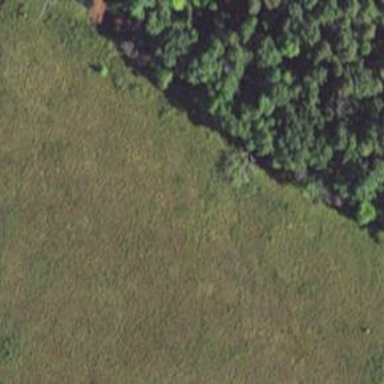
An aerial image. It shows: Wetland area characterized by wet meadow.